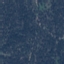
Label: Forest